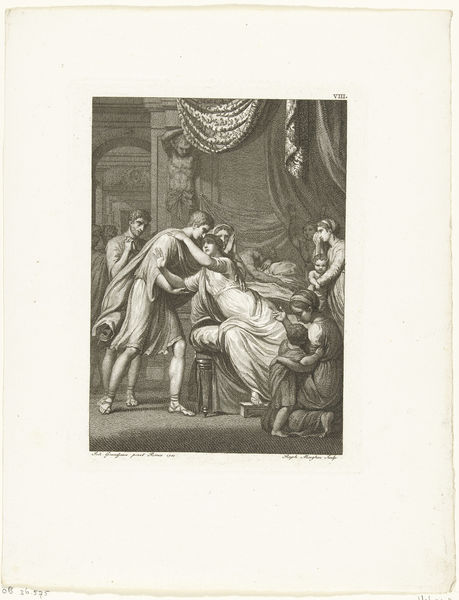
Titel: Germanicus, pl. VIII
Künstler: Raffaelle Morghen
Standort: Amsterdam
Institution: Rijksmuseum
Schlagwörter: gemälde, mann, umhang, frauen, menschen, frau, kleid, kleider, männer, stuhl, zeichnung, jung, trauer, bild, vorhang, haare, gewänder, kind, paar, kinder, liebe, umarmung, bogen, rundbogen, bett, durchgang, sandalen, schwanger, tor, buch, abschied, druck, stich, ehepaar, jüngling, hochzeit, sünde, berührung, verheiratet, aufschauen, ehelich, schwnager